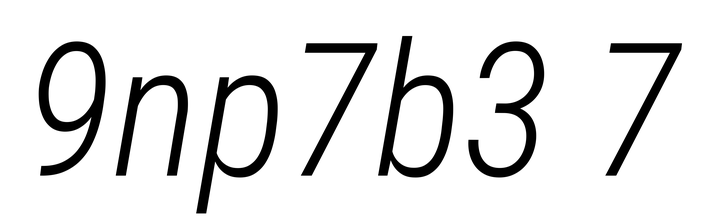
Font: Roboto-Italic_Condensed_Light_Italic